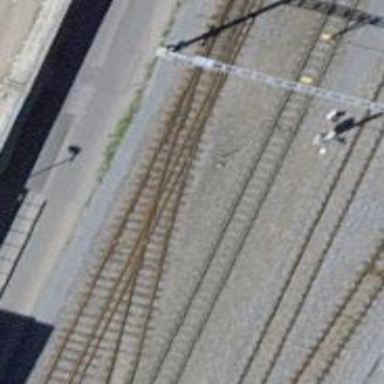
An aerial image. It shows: Narrow-gauge railway spur.